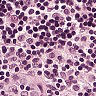
Metastatic tissue present: no